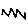
Label: zigzag